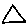
Label: triangle